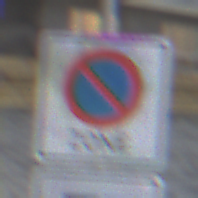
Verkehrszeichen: BeginnEingeschraenktesHalteverbotZone
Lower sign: HinweisDurchSinnbild16
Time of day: SunriseSunset
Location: Outdoor (Beach)
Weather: Overcast
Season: NotSpecified
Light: Natural